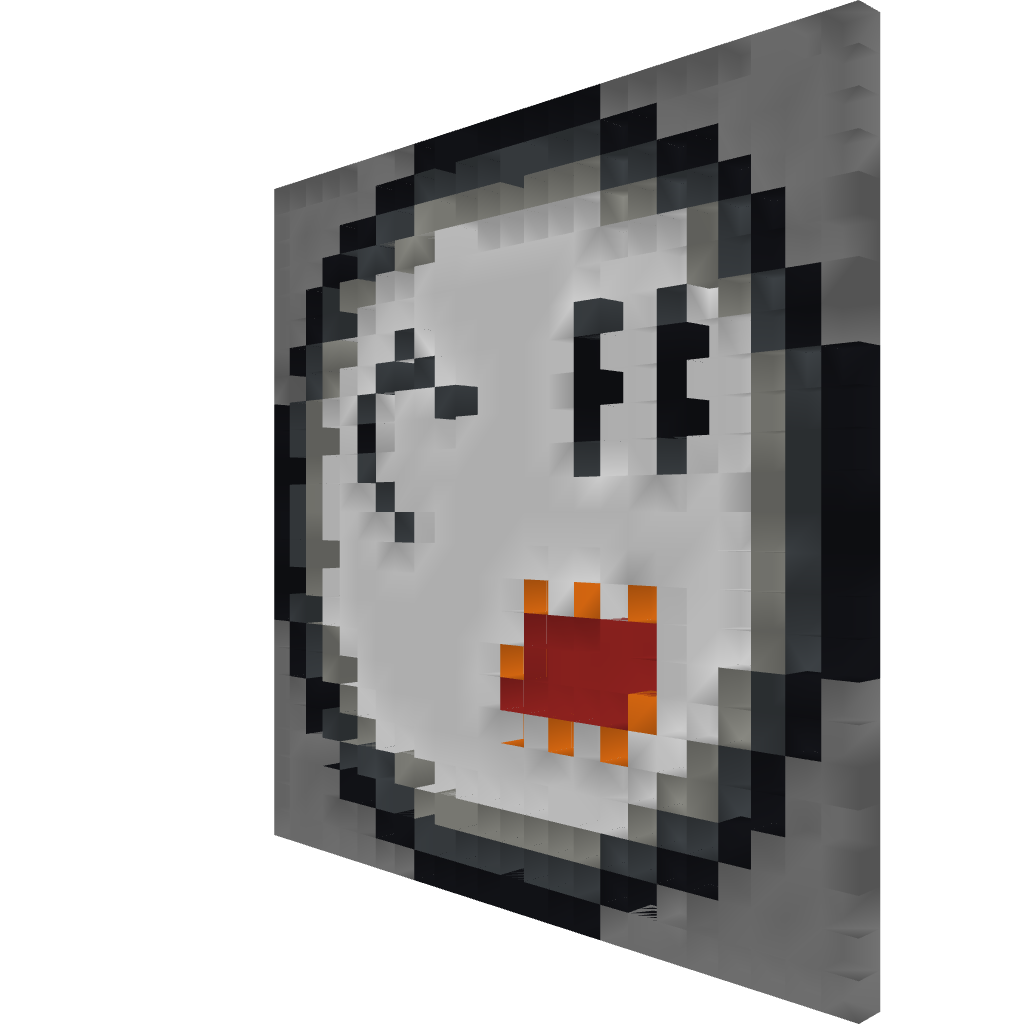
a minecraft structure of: Boo (Ghost)